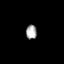
Tissue: lung
Cell type: Epithelial cells
Senescence score: 0.5532
Nuclear area (px): 152
Mean DAPI intensity: 167.224